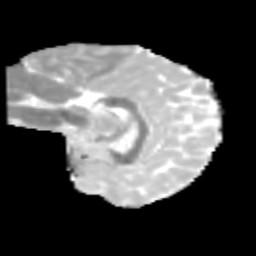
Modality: MD
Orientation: sagittal
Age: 9
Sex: female
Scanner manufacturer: siemens
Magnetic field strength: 3 T
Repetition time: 3.8 s
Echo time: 0.07 s